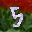
Label: 5